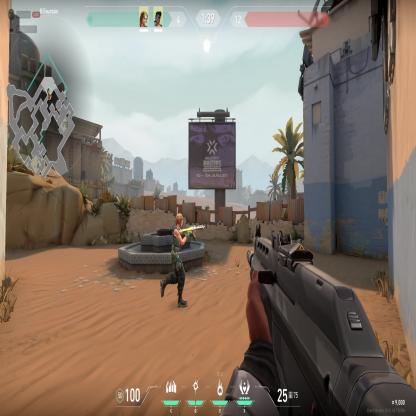
Label: teammate